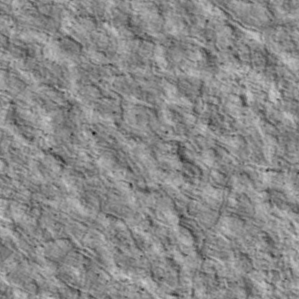
Label: non_frost